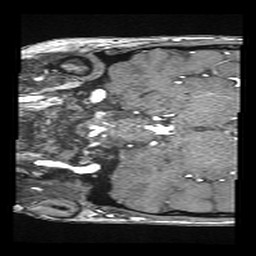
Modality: angio
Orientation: coronal
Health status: ill
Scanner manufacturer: siemens
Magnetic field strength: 3 T
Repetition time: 0.021 s
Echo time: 0.00343 s